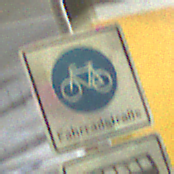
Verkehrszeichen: BeginnFahrradstrasse
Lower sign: MehrspurigeFahrzeugeFrei5
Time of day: NotSpecified
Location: Indoor (Special)
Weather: NotSpecified
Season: NotSpecified
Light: Artificial